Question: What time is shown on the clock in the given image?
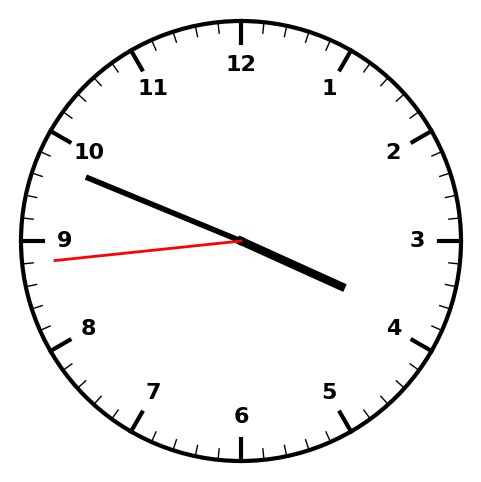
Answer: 03:48:44